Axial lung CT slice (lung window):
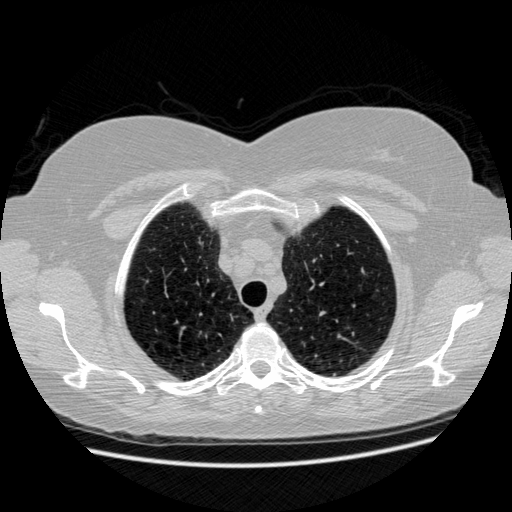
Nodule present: no